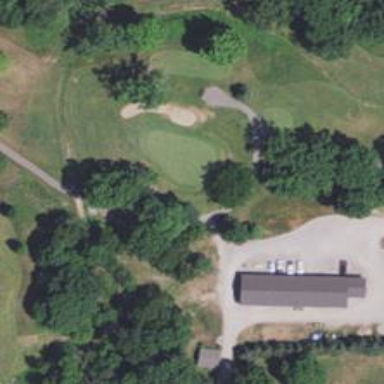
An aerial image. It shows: Path used for both walking and golf.